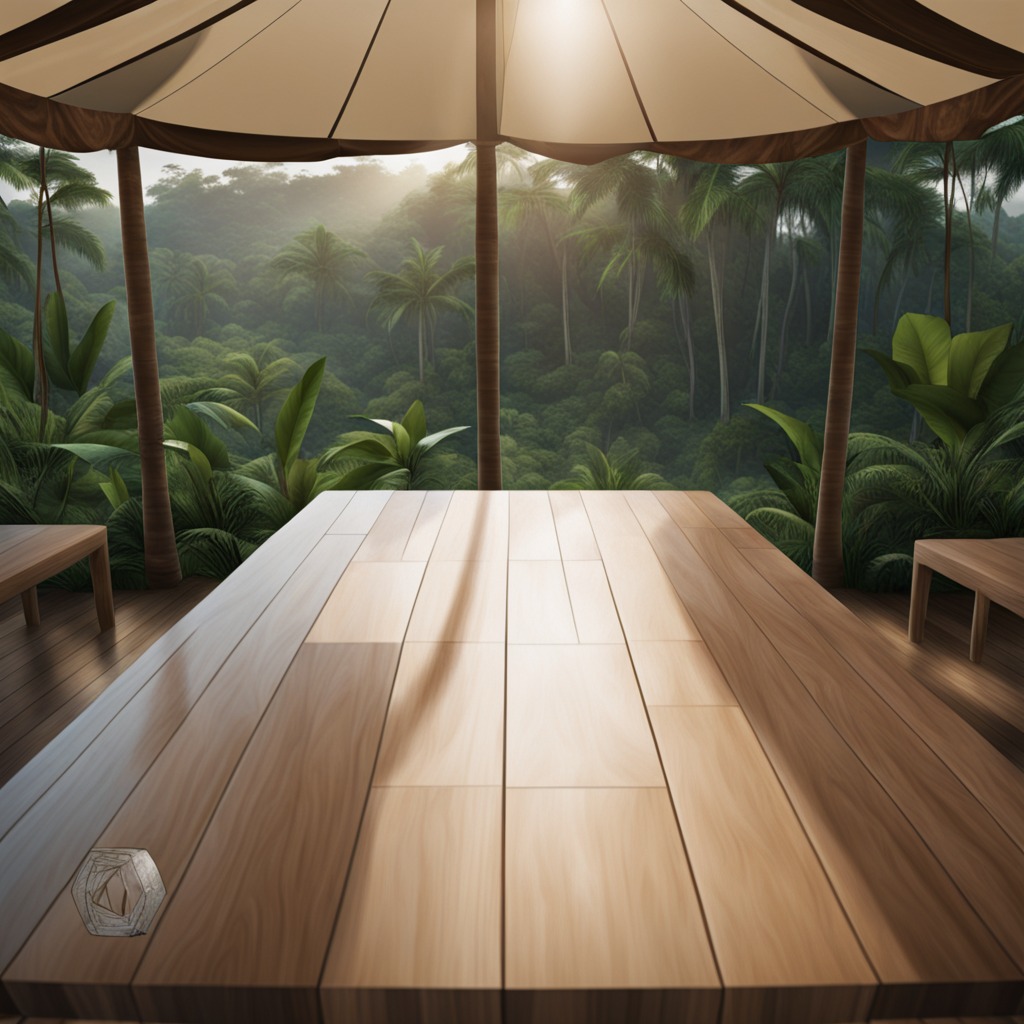
A metal nut is lying on a wooden table inside a jungle field workshop tent.